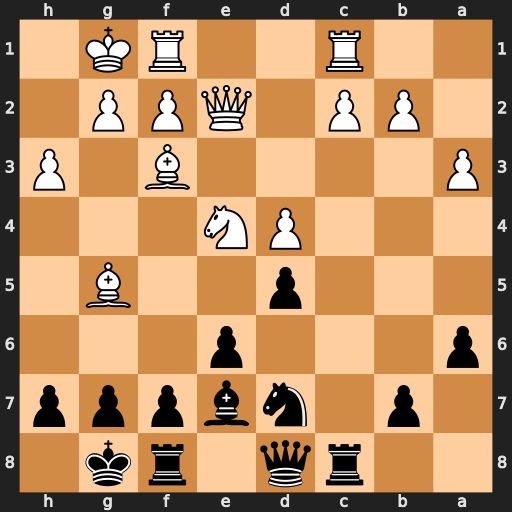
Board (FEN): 2rq1rk1/1p1nbppp/p3p3/3p2B1/3PN3/P4B1P/1PP1QPP1/2R2RK1
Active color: b
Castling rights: -
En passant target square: -
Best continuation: dxe4 Bxe7 exf3 Qxf3 Qxe7